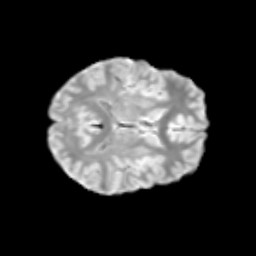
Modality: T2w
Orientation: axial
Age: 12
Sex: female
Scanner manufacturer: siemens
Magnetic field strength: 3 T
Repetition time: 3.8 s
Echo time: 0.07 s